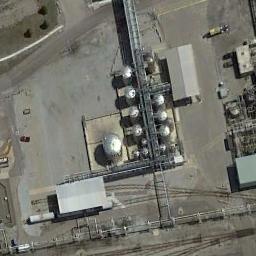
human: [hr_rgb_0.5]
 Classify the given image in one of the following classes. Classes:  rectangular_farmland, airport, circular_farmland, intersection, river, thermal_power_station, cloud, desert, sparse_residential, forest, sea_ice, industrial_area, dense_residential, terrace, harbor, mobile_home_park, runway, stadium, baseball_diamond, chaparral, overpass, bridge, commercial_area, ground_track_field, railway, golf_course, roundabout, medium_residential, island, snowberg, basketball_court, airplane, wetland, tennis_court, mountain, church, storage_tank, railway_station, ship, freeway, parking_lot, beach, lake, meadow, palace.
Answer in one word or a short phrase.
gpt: storage_tank